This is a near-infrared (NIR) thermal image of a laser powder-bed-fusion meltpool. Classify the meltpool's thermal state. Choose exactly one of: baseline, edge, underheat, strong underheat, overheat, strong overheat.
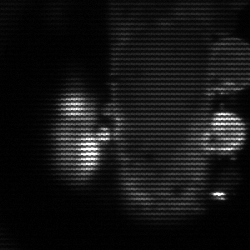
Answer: strong underheat